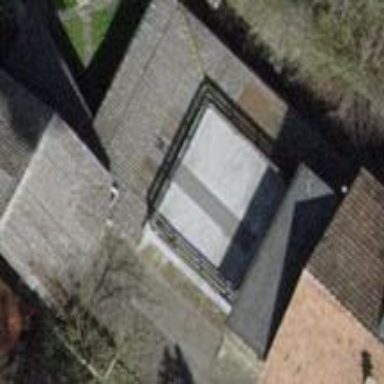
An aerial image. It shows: View of roof of building.